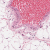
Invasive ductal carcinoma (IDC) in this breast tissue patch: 0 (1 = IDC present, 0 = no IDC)